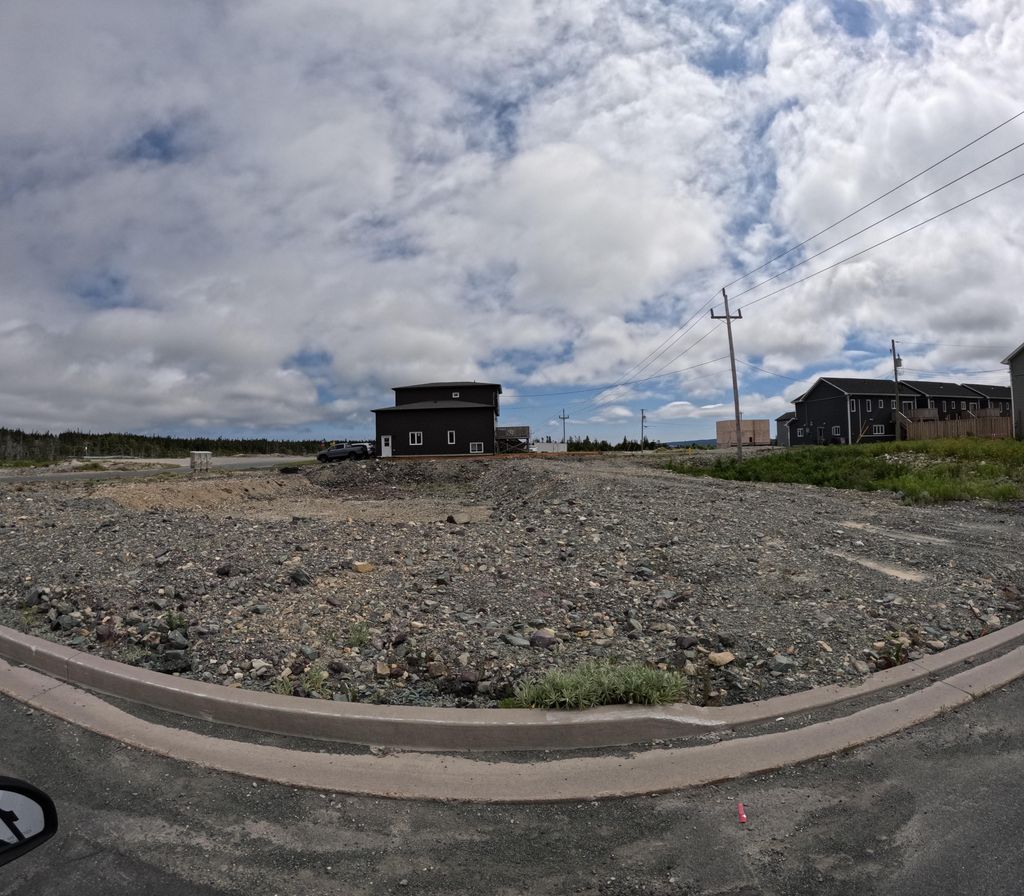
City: st_johns